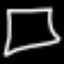
Label: square